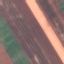
Land use / land cover class: AnnualCrop